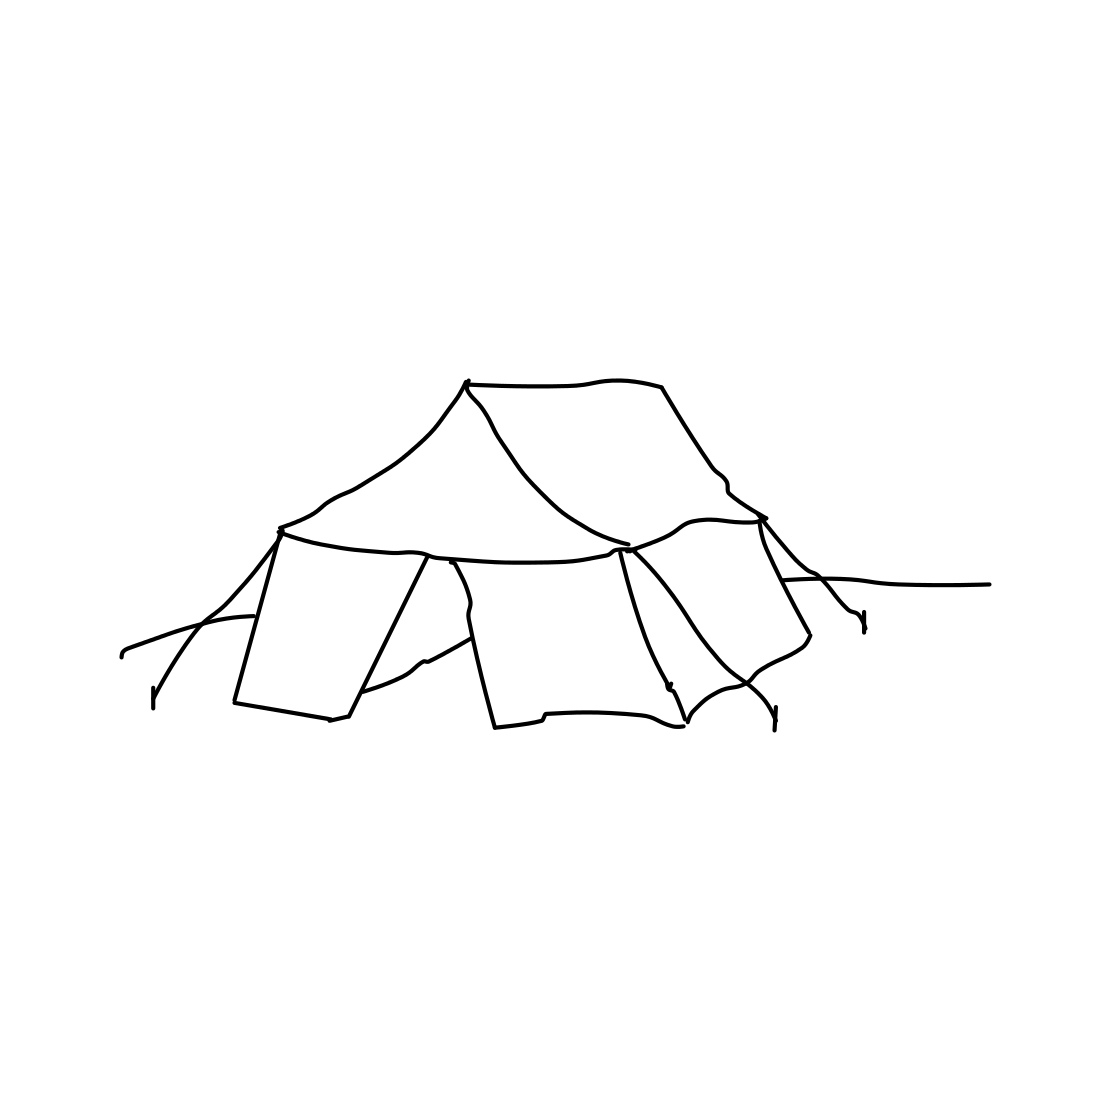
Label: tent